Трифилярный подвес (см. рис. ниже) используют для изучения крутильных колебаний. Вводные части этой экспериментальной задачи посвящены сборке крутильного маятника и проведению с ним простейших измерений, потребуется также теоретически получить выражение для периода колебаний. Затем собранная установка будет использоваться для изучения структуры более сложных объектов. В части, посвященной эллипсоиду инерции, будут исследоваться колебания бруска при разных его ориентациях в пространстве. Последние две части эксперимента позволят оценить влияние вязкого трения или магнитного взаимодействия на затухание колебаний.  1. штатив с муфтой и лапкой 2. верхний диск (толще) 3. нижний диск (тоньше и с окружностями, его масса всюду обозначена $m_0$) 4. линейка $50~\text{см}$ 5. нитки 6. ножницы 7. канцелярская клипса 8. секундомер 9. гвоздь для закрепления петелек под нижним диском 10. гайки в зажимах A и B 11. брусок с пластинами 12. зажим для ориентирования вращаемого тела в пространстве 13. шайба (в частях F и G можно считать ее массу известной и равной $m_\text{ш} = 80~\text{г}$) 14. контейнер, вода по требованию (для части F) 15. картонный транспортир 16. бумажные салфетки для поддержания чистоты рабочего места 17. доска с магнитами
Часть A. Сборка крутильного маятника (2 балла) Соберите установку. Три нити должны проходить через отверстия в верхнем (толстом) диске, зажатом в лапке штатива горизонтально. На их нижних концах нужно завязать петельки, которые будут продеваться в отверстия в нижнем (тонком, с нарисованными окружностями) диске. В центр нижнего диска вставьте гвоздик, на который можно будет нацепить петельки для фиксации. После того, как, вытягивая нити вверх по одной, вы сможете добиться горизонтальности нижнего диска, намотайте три нити на винт лапки и зафиксируйте их клипсой.  Пусть верхние и нижние концы нитей трифилярного подвеса закреплены на расстояниях $R$ и $r$ от оси соответственно. При неизменных остальных параметрах установки период крутильных колебаний такого маятника зависит от $R$ и $r$ следующим образом: $T=C \cdot R^\alpha r^\beta$.
При фиксированном $R$ проведите точные измерения периода $T(r)$. Запишите, какие значения $r$ и $z_0$ вы выбираете при сборке установки для этого пункта, и чему равно измеренное вами $R$. Постройте линеаризованный график и определите $\beta$. $\textit{Примечание.}$ Сменить $r$ удобно следующим способом. Петельки на нижних концах диска снимаются с гвоздика, вынимаются из «старых» дырок и пропускаются через «новые», после чего обратно фиксируются на гвоздик. Поскольку длина подвеса при этом меняется, необходимо ослабить клипсу и скорректировать намотку трёх верхних концов нитей.
Часть B. Теория (2 балла) Период $T$ зависит также от других параметров установки. Приступим к теоретическому выводу общей формулы. Пусть $z_0$ — расстояние между плоскостями дисков в положении равновесия. Допустим, вместе с нижним диском вращается некий помещенный на него груз, и $m$ — их суммарная масса, а $I$ — их суммарный момент инерции. Длину $L$ каждой нити при необходимости можно выразить через перечисленные величины. Пусть нижний диск повернулся на малый угол $\varphi$ от положения равновесия и при этом поднялся на $h$ по вертикали.
Чему равна $\alpha$? Объясните свой ответ.
Введите Декартову систему координат и запишите координаты верхнего и нижнего концов одной из нитей. Выразите расстояние $L$ между ними через $R$, $r$, $z_0$, $h$, $\varphi$.
Нити нерастяжимы и при колебаниях всегда натянуты. Используя это, выразите $h$ через $R$, $r$, $z_0$, $\varphi$. Напоминаем, что угол $\varphi$ мал.
Часть E. Гайки* (4 балла) Вам выданы две различные гайки в треугольных зажимах A и B. Общие массы гаек в зажимах равны $m_A$ и $m_B$. Каждая гайка содержит пустую цилиндрическую полость (ось цилиндра совпадает с осью гайки). Считайте, что все грани гайки — плоские (скругления не учитывайте), поверхность внутренней цилиндрической полости — гладкая (резьбу не учитывайте). Ваша цель — определить радиусы $a$ и $b$ цилиндрических полостей в гайках A и B соответственно. Для измерении периода колебаний гайку располагайте на нижнем диске собранного трифилярного подвеса (плоскость треугольных оснований должна быть параллельна плоскости диска). $\textit{Внимание!}$ В этой части, а также в части D, для удобства пользования установкой следует взять $r$ максимально возможным.
С помощью закона сохранения энергии при крутильных колебаниях получите выражение для $T$ через $R$, $r$, $z_0$, $I$, $m$, $g$.
С помощью рычага определите отношения $m_A/m_0$ и $m_B/m_0$ как можно точнее.
Часть С. Вязкое трение (3.3 балла) Подвесьте шайбу к верхнему диску на трёх нитках, как показано на рисунке, и погрузите ее в воду примерно на половину глубины налитой воды. Проследите, чтобы плоскость шайбы была строго горизонтальна. В этой части задачи важно, чтобы колебания имели небольшую амплитуду, т.е. чтобы диск поворачивался не больше чем на $\pi/2$ в каждую сторону. (В противном случае помимо горизонтальных сил вязкого трения потребуется учитывать вертикальные силы по поднятию и перемешиванию воды). Поместите транспортир на стол под контейнер и отцентрируйте систему.
Проведите точные измерения периодов колебаний гаек. Определите $a$ и $b$. Определите $a$ и $b$. Определите $a$ и $b$. Определите $a$ и $b$. Определите $a$ и $b$. Опишите проводимые вами измерения. Приведите их результаты, в т.ч. геометрические параметры гаек, а также предоставьте все используемые вами теоретические выкладки и расчеты. Запишите, какие значения $r$ и $z_0$ вы выбираете при сборке установки для этого пункта.
Запишите, какое значение $z_0$ вы выбираете при сборке установки. Измерьте и запишите $r_1$ и $r_2$ — внешний и внутренний радиусы шайбы соответственно. Рассчитайте теоретически численное значение величины $\cfrac{I}{m}$ для шайбы.
Проведите точные измерения периода крутильных колебаний шайбы в воде. Рассчитайте эффективное ускорение свободного падения $g_\text{эфф}$.
Решите теоретическую задачу. Пусть тонкая шайба с внутренним и внешним радиусами $r_1$ и $r_2$ соответственно колеблется в толще воды, за счет вязкого трения приводя в движение с некоторыми скоростями слои воды на глубинах от $(H-h)$ до $(H+h)$, где $H$ — глубина погружения шайбы, $h$ — условная суммарная толщина движущихся слоёв. Вязкость воды $\eta=8.9\cdot 10^{-4}~\text{Па}\cdot\text{с}$, ускорение свободного падения $g=9.81~\text{м} / \text{с}^2$. Какой момент сил вязкого трения $M$ действует на шайбу в момент, когда она вращается с угловой скоростью $\dot{\varphi}$? Выразите $M$ через $\dot{\varphi}$, $\eta$, $h$, $r_1$, $r_2$. Выразите логарифмический декремент затухания $d$ колебаний с вязким трением через $\eta$, $h$, $r_1$, $r_2$, $m$, $T$. $\textit{Примечание.}$ Логарифмическим декрементом затухания называется логарифм отношения амплитуд последовательных колебаний: $d=\text{ln}\cfrac{\varphi_i}{\varphi_{i+1}}$.
Как вы заметили, колебания довольно быстро затухают. Пусть $\varphi(i)$ - амплитуда $i$-го колебания. Снимите зависимость $\varphi(i)$. Возможно, для этого потребуется несколько раз запускать колебания с одинаковыми начальными условиями. Постройте линеаризованный график и по нему рассчитайте логарифмический декремент затухания $d$.
Часть D. Магнитное трение (1.7 балла) Шайбу на трифилярном подвесе, собранном в предыдущей части, расположите над центром доски с магнитами. Между шайбой и доской должен остаться воздушный зазор толщины $0.5~\text{см}$. Проследите, чтобы плоскость шайбы была строго горизонтальна. В этой части задачи важно, чтобы колебания имели малую амплитуду, т.е. чтобы диск поворачивался не больше чем на $\pi/4$ в каждую сторону. (В противном случае колебания перестанут быть гармоническими за счет сильной неоднородности магнитного поля вдоль вертикальной оси). Поместите транспортир на поверхность доски с магнитами и отцентрируйте систему.
Используя $d$, оцените толщину $h$ движущихся слоёв воды.
Запишите, какое значение $z_0$ вы выбираете при сборке установки. Если вы не делали пункт F1, сделайте его сейчас.
Проведите точные измерения периода крутильных колебаний шайбы над доской с магнитами. Рассчитайте эффективное ускорение свободного падения $g_\text{эфф}$.
Как и в предыдущей части, колебания затухающие. Снимите зависимость $\varphi(i)$. Возможно, для этого потребуется несколько раз запускать колебания с одинаковыми начальными условиями. Постройте линеаризованный график и по нему рассчитайте логарифмический декремент затухания $d$.
Рассчитайте численно коээфициент пропорциональности в соотношении $M_\text{маг. тр.}=k\cdot \omega$ между моментом сил магнитного трения и угловой скоростью.
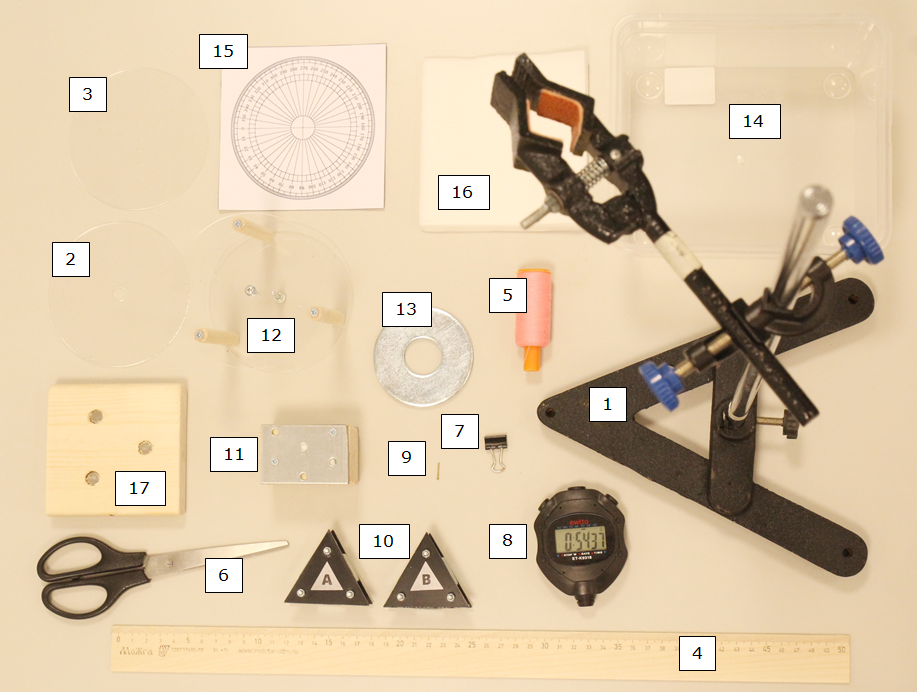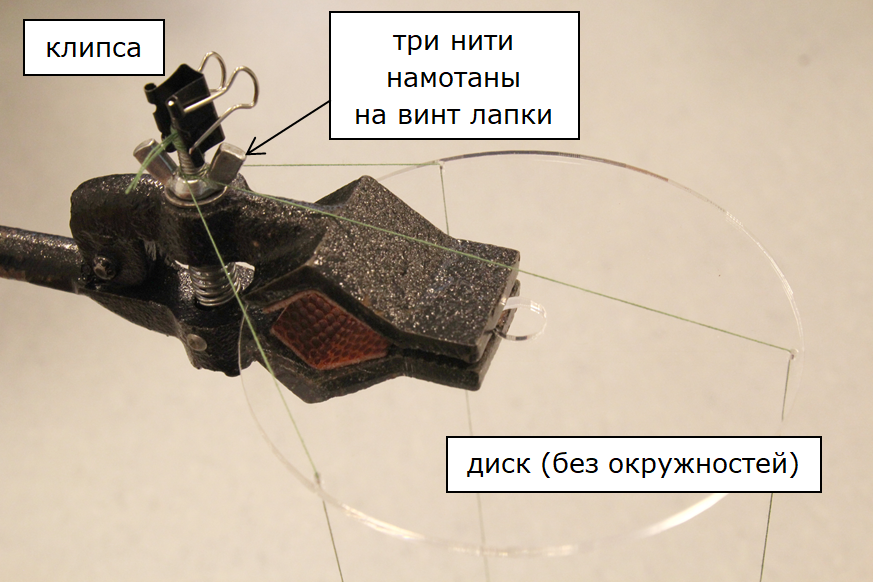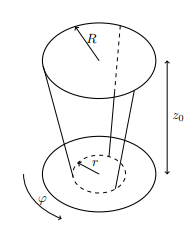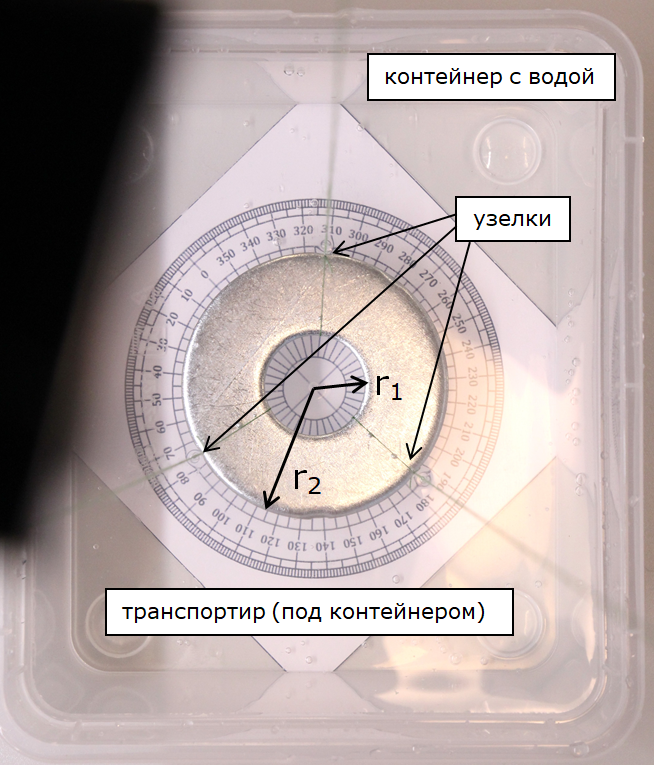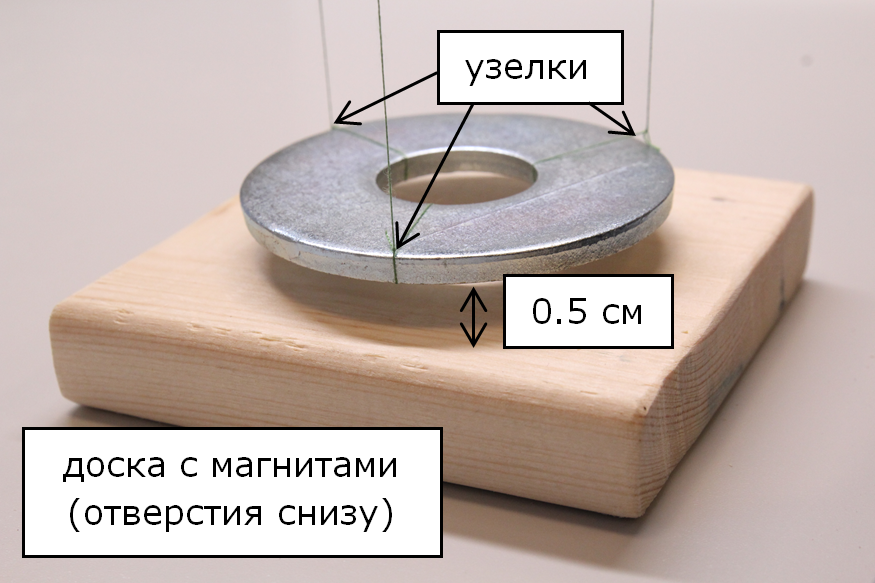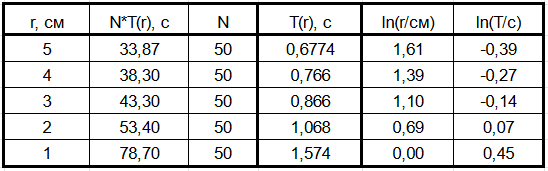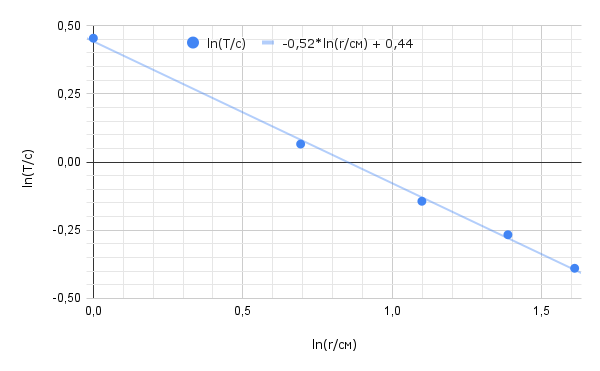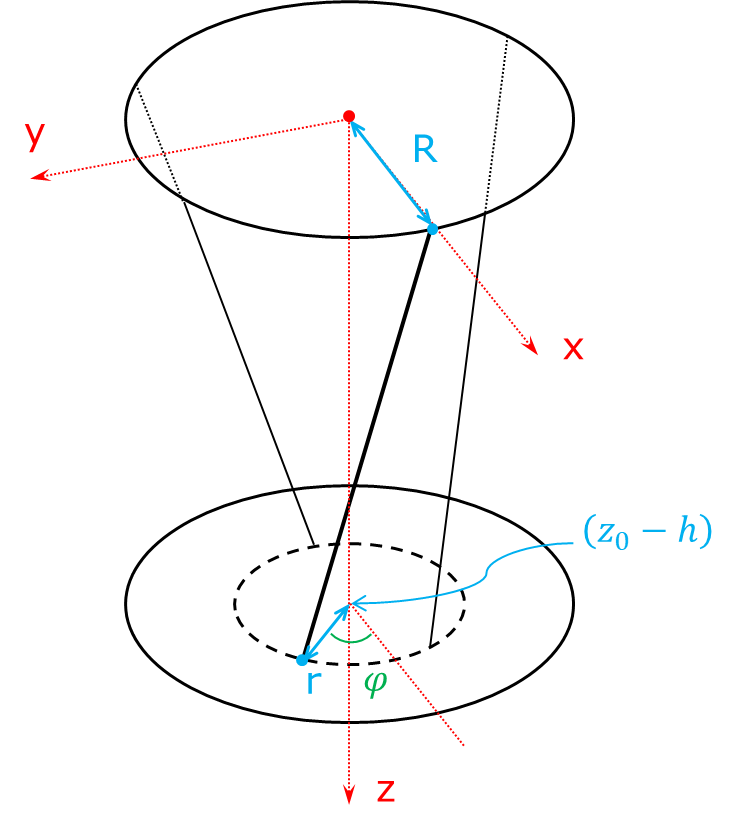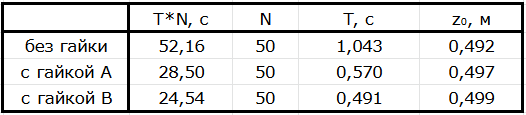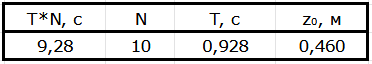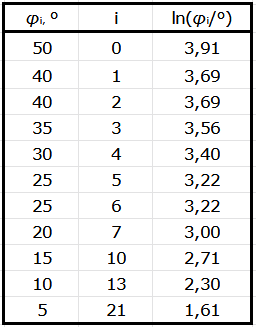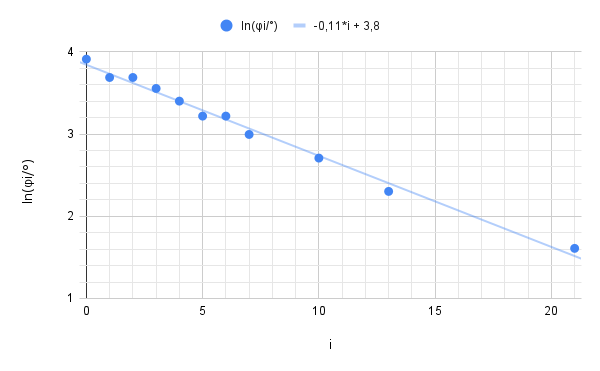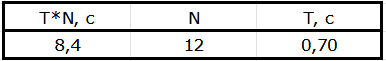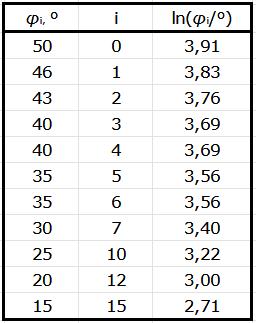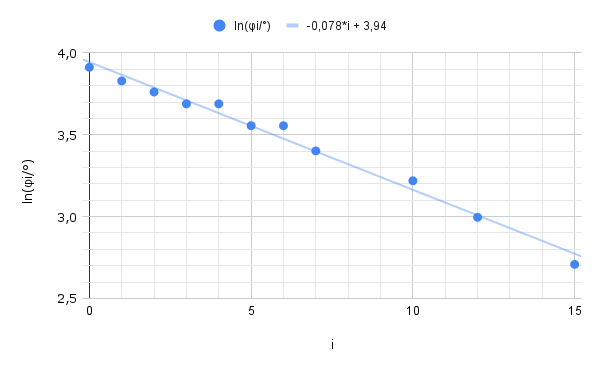
При фиксированном $R$ проведите точные измерения периода $T(r)$. Запишите, какие значения $r$ и $z_0$ вы выбираете при сборке установки для этого пункта, и чему равно измеренное вами $R$. Постройте линеаризованный график и определите $\beta$.
Решение: Соберем установку с $z_0 = 50.0~\text{см}$ и после каждого изменения $r$ будем корректировать длину нитей так, чтобы $z_0$ оставалось прежним. Измерим расстояние от верхнего конца нитей до оси установки: $R = 5.0~\text{см}$. Для каждого из доступных $r$ измерим суммарное время $N$ колебаний. Поскольку зависимость $T(r)$ имеет описанный в условии вид $T=C \cdot R^\alpha r^\beta$, для ее линеаризации построим график $\ln T (\ln r)$. Его угловой коэффициент будет равен $\beta$.   По графику определяем $\beta = -0.52 \approx -0.5$.

Чему равна $\alpha$? Объясните свой ответ.
Решение: Для обоснования этого равенства можно привести любой из следующих аргументов: 1. Геометрия установки определяется величинами $R$ и $r$ равноправно. Например, на высоту подъема нижнего диска при его повороте на фиксированный угол влияют оба этих радиуса, и высота не изменится при "перевороте" установки. Таким образом, $R$ и $r$ должны входить в формулу для $T$ симметрично, и формула не должна меняться при замене $R\leftrightarrow r$. 2. Попробуем "угадать" примерный вид формулы $T (R, r, z_0, I, m, g)$. По аналогии с периодом колебаний математического маятника, а также с учетом найденного $\beta = -0.5$, имеем: $T \propto \sqrt{\cfrac{z_0}{gr}}$. Чтобы размерность массы сократилась, в формулу должно входить отношение $I/m$. Также, по условию, $T \propto R^\alpha$. Причем ясно, что при увеличении момента инерции, а также при уменьшении $R$, период возрастет. Таким образом, имеем: $$T \propto \sqrt{\cfrac{z_0}{gr} \cdot \left( \cfrac{I}{m} \right)^\gamma}\cdot \cfrac{1}{R^{|\alpha|}},$$ где $\gamma>0$. Применим метод размерностей: $$с = \sqrt{\cfrac{\text{с}^2}{\text{м}} \cdot \left(\text{м}^2 \right) ^\gamma}\cdot \cfrac {1}{\text{м}^{|\alpha|}}$$ Получаем условие на степени: $2\gamma = 1+2|\alpha|$. Простейшее решение этого уравнения: $\alpha = -0.5$, $\gamma = 1$. Для подтверждения выбора такой пары корней можно провести, например, аналогию с формулой колебанияй стержня, подвешенного на двух нитях. 3. Явная формула, которая будет получена в пункте B3, подтверждает найденный ранее коэффициент $\beta = -0.5$ и дает $\alpha = -0.5$.
Ответ: $\alpha = \beta = -0.5$.  Для обоснования этого равенства можно привести любой из следующих аргументов: 1. Геометрия установки определяется величинами $R$ и $r$ равноправно. Например, на высоту подъема нижнего диска при его повороте на фиксированный угол влияют оба этих радиуса, и высота не изменится при "перевороте" установки. Таким образом, $R$ и $r$ должны входить в формулу для $T$ симметрично, и формула не должна меняться при замене $R\leftrightarrow r$. 2. Попробуем "угадать" примерный вид формулы $T (R, r, z_0, I, m, g)$. По аналогии с периодом колебаний математического маятника, а также с учетом найденного $\beta = -0.5$, имеем: $T \propto \sqrt{\cfrac{z_0}{gr}}$. Чтобы размерность массы сократилась, в формулу должно входить отношение $I/m$. Также, по условию, $T \propto R^\alpha$. Причем ясно, что при увеличении момента инерции, а также при уменьшении $R$, период возрастет. Таким образом, имеем: $$T \propto \sqrt{\cfrac{z_0}{gr} \cdot \left( \cfrac{I}{m} \right)^\gamma}\cdot \cfrac{1}{R^{|\alpha|}},$$ где $\gamma>0$. Применим метод размерностей: $$с = \sqrt{\cfrac{\text{с}^2}{\text{м}} \cdot \left(\text{м}^2 \right) ^\gamma}\cdot \cfrac {1}{\text{м}^{|\alpha|}}$$ Получаем условие на степени: $2\gamma = 1+2|\alpha|$. Простейшее решение этого уравнения: $\alpha = -0.5$, $\gamma = 1$. Для подтверждения выбора такой пары корней можно провести, например, аналогию с формулой колебанияй стержня, подвешенного на двух нитях. 3. Явная формула, которая будет получена в пункте B3, подтверждает найденный ранее коэффициент $\beta = -0.5$ и дает $\alpha = -0.5$.

Введите Декартову систему координат и запишите координаты верхнего и нижнего концов одной из нитей. Выразите расстояние $L$ между ними через $R$, $r$, $z_0$, $h$, $\varphi$.
Решение: Введем систему координат, например, связанную с верхним радиус-вектором и с осью $z$, направленной вниз (см. рис.). Кординаты верхнего конца выделенной на рисунке нити: $X=R$ $Y=0$ $Z=0$ Нижний конец нити: $x=r\cdot \cos\varphi$ $y=r\cdot \sin\varphi$ $z=z_0-h$ По теореме Пифагора выражаем длину нити:
Ответ: $L = \sqrt{(R-r\cos{\varphi})^2 + (r\sin{\varphi})^2 + (z_0-h)^2}$

Нити нерастяжимы и при колебаниях всегда натянуты. Используя это, выразите $h$ через $R$, $r$, $z_0$, $\varphi$. Напоминаем, что угол $\varphi$ мал.
Решение: В положении равновесия $\varphi = 0$ и $h = 0$, а длина нити $L_0 = \sqrt{(R-r)^2 + z_0^2}$. Нити нерастяжимые и при колебаниях всегда натянуты, значит $L=L_0$: $$(R-r\cos{\varphi})^2 + (r\sin{\varphi})^2 + (z_0-h)^2 = (R-r)^2 + z_0^2$$ $$(R-r\cos{\varphi})^2 + (r\sin{\varphi})^2 - (R-r)^2 = z_0^2 - (z_0-h)^2$$ $$-2Rr\cos{\varphi} + 2Rr = 2z_0h - h^2$$ $$2Rr~(1-\cos{\varphi}) = 2z_0h - h^2$$ При $\varphi \ll 1$ и $h \ll z_0$ можем отбросить все порядки их малости, кроме первых ненулевых: $$2Rr \cdot \cfrac{\varphi^2}{2} = 2z_0h$$ Окончательно:
Ответ: $$h=\cfrac{Rr\varphi^2}{2z_0}$$

С помощью закона сохранения энергии при крутильных колебаниях получите выражение для $T$ через $R$, $r$, $z_0$, $I$, $m$, $g$.
Решение: Запишем закон сохранения энергии, пренебрегая вертикальным движением центра масс: $$\cfrac{I\left(\dot \varphi \right)^2}{2} + mgh = const$$ $$\cfrac{I\left(\dot \varphi \right)^2}{2} + mg\cfrac{Rr}{z_0} \cfrac{\varphi^2}{2} = const$$ Дифференцируем это уравнение по времени: $$\cfrac{I \cdot 2 \dot \varphi \ddot \varphi}{2} + mg\cfrac{Rr}{z_0} \cfrac{2\varphi \dot \varphi}{2} = 0$$ И сокращаем на не равную тождественно нулю функцию $\dot \varphi (t)$: $$I \ddot \varphi + mg\cfrac{Rr}{z_0} \varphi = 0$$ $$\ddot \varphi = - \cfrac{mgRr}{z_0I} \varphi$$ Получилось уравнение гармонических колебаний, по нему легко определить их период: Видно, что полученные в части A результаты $\alpha = \beta = -\cfrac{1}{2}$ согласуются с теорией.
Ответ: $$T=2\pi\sqrt{\cfrac{I}{m}\cdot \cfrac{z_0}{gRr}}$$  Видно, что полученные в части A результаты $\alpha = \beta = -\cfrac{1}{2}$ согласуются с теорией.

С помощью рычага определите отношения $m_A/m_0$ и $m_B/m_0$ как можно точнее.
Решение: Сделаем из линейки симметричный рычаг. К одному из концов линейки подвесим на нитях диск трифилярного подвеса, на другом плече "взвесим" по очереди обе гайки. Уравновешивая рычаг в обоих случаях, получаем соотношения:
Ответ: $m_A/m_0 = 5.86$, $m_B/m_0 = 8.79$.

Проведите точные измерения периодов колебаний гаек.   Определите $a$ и $b$.   Опишите проводимые вами измерения. Приведите их результаты, в т.ч. геометрические параметры гаек, а также предоставьте все используемые вами теоретические выкладки и расчеты. Запишите, какие значения $r$ и $z_0$ вы выбираете при сборке установки для этого пункта.
Решение: Будем использовать $z_0 \approx 49~\text{см}$ и $r = R = 5.0~\text{см}$. Нити немного растягиваются под действием помещенного на трифилярный подвес груза, поэтому точные значения $z_0$ будем проверять для каждого отдельного эксперимента. В таблице приведены результаты измерений периода крутильных колебаний как пустой платформы трифилярного подвеса, так и платформы с каждой из гаек. Как и прежде, измеряется суммарное время $N$ колебаний. Также измерим линейкой расстояние $3.5~\text{см}$ между противоположными сторонами 6-угольной гайки, отсюда сторона 6-угольника равна $s = \cfrac{3.5~\text{см}}{\sqrt 3} = 2.02~\text{см}$.  Выведем теоретические формулы, позволяющие рассчитать $a$ и $b$. Масса гайки выражается через сторону 6-угольника $s$ и радиус отверстия $a$ следующим образом: $$m_A=\rho\cdot \left( \cfrac{3\sqrt{3}}{2}s^2 H - \pi a^2 H\right)$$ Для расчета момента инерции гайки вычислим сначала момент инерции плоского треугольника со стороной $s$ относительно его центра. Для этого разделим треугольник средними линиями на 4 треугольника меньшего размера: масса каждого из них равна $m_\Delta/4$, сторона каждого равна $s/2$. Если момент инерции большого треугольника равен $\alpha \cdot m_\Delta s^2$ (из соображений размерности), где $\alpha$ — некий числовой коэффициент, то момент инерции каждого из меньших треугольников относительно своего центра равен $\alpha \cdot \cfrac{m_\Delta}{4} {\left(\cfrac{s}{2}\right)}^2$. Их суммарный момент инерции, равный, с одной стороны, $\alpha \cdot m_\Delta s^2$, можно, с другой стороны, выразить через моменты инерции меньших треугольников (с учетом добавок Гюйгенса-Штейнера): $$I_\Delta = \alpha m_\Delta s^2 = 3\cdot \left( \alpha \cfrac{m_\Delta}{4} {\left(\cfrac{s}{2}\right)}^2 + \cfrac{m_\Delta}{4} {\left( \cfrac{s}{2\sqrt 3} \right)}^2 \right) + \alpha \cfrac{m_\Delta}{4} {\left(\cfrac{s}{2}\right)}^2.$$ После сокращения на $(m_\Delta s^2)$: $$\alpha = 3\cdot \left( \alpha \cfrac{1}{16} + \cfrac{1}{48} \right) + \alpha \cfrac{1}{16},$$ откуда $\alpha = \cfrac{1}{12}$. Итого, для треугольника относительно его центра: $I_\Delta=\cfrac{1}{12}m_\Delta s^2$. Тогда относительно вершины: $I_\Delta=\cfrac{5}{12}m_\Delta s^2$. Аналогичное выражение для момента инерции треугольной призмы при ее вращении вокруг оси, совпадающей с одним из боковых ребер. Момент инерции гайки, если ее приблизить 6-угольной призмой (состоящей из шести треугольных) с цилиндрическим отверстием, выражается следующим образом: $$I_A = \rho \left( \cfrac{5}{12} s^2 H \cfrac {3\sqrt{3}}{2}s^2 - \cfrac{1}{2} \pi a^2 H a^2 \right).$$ Объединяя в одно уравнение неизвестный радиус отверстия $a$ и измеряемые величины, получаем биквадратное уравнение на $a$: $$a^{4} -2 \kappa a^{2}+\frac{3 \sqrt{3}}{\pi} \cdot s^{2} \left(\kappa-\frac{5}{12} s^{2}\right)=0,$$ где $$\kappa=Rr g \left( \left(\frac{T_A}{2 \pi}\right)^{2} \cdot \frac{\frac{m_{0}}{m_A}+1}{z_{0A}}- \left( \frac{T_{0}}{2 \pi} \right) ^2 \cdot \frac{\frac{m_{0}}{m_A}}{z_{0}}\right).$$ Здесь через $T_0$ обозначен период колебаний подвеса без гайки, $T_A$ — с гайкой, $m_0$ — масса линейки, $z_0$ — длина нитей подвеса, $z_{0A}$ — длина растянувшихся под весом гайки нитей подвеса. Аналогичное уравнение для гайки B можно получить из этого, если заменить $a$ на $b$ и сменить индексы $A \to B$. Рассчеты по приведенным формулам для гайки A дают два ответа: $a_1 = \sqrt{a_1^2} = 1.2~\text{см}$ и $a_2 = \sqrt{a_2^2} = 1.8~\text{см}$. Заметим, что расстояние от центра гайки до середины ее грани (при $s = 2.0~\text{см}$) равно $1.7~\text{см}$, что меньше предполагаемого вторым ответом отверстия, поэтому $a_2$ соответствует не реализуемому на практике случаю и мы вынуждены выбрать ответ $a_1$. $\textit{Примечание.}$ Полученное число хорошо соответствует среднему радиусу $1.15~\text{см}$ нарезанной в гайке метрической резьбы. Для гайки B один из ответов отпадает по той же причине, остается вариант $b_1 = 3.9~\text{мм}$. Фактически при изготовлении гайки B в нее был вкручен отрезок шпильки соответствующего диаметра, так что отверстие в ней отсутствует вовсе. Возможные небольшие отклонения рассчитанного радиуса $b$ от нулевого значения могут проявляться по нескольким причинам: неплотная резьба, разброс длины нарезаемых отрезков шпильки, пренебрежение массой зажимов гайки, неточное измерение ее сторон.
Ответ: По расчетам: $a = 1.2~\text{см}$; $b = 3.9~\text{мм}$. $\textit{Примечание.}$ По прямым измерениям разобранной установки: $a = 1.15~\text{см}$; $b = 0$.

Запишите, какое значение $z_0$ вы выбираете при сборке установки. Измерьте и запишите $r_1$ и $r_2$ — внешний и внутренний радиусы шайбы соответственно. Рассчитайте теоретически численное значение величины $\cfrac{I}{m}$ для шайбы.
Решение: Измеряем величины $z_0 = 46.0~\text{см}, \ r_1 = 1.3~\text{см}, \ r_2 = 3.5~\text{см}$. Момент инерции шайбы (кольца) можно теоретически рассчитать так ($\rho$ - плотность стали, $h$ - толщина шайбы): $$\cfrac{I}{m} = \cfrac{\cfrac{\rho (h\pi r_2^2)r_2^2}{2} - \cfrac{\rho (h\pi r_1^2)r_1^2}{2}}{\rho (h\pi r_2^2) - \rho (h\pi r_1^2)} = \cfrac{r_1^2 + r_2^2}{2} = 6.97\cdot10^{-4}~\text{м}^2.$$
Ответ: $\cfrac{I}{m} = 6.97\cdot10^{-4}~\text{м}^2$.

Проведите точные измерения периода крутильных колебаний шайбы в воде. Рассчитайте эффективное ускорение свободного падения $g_\text{эфф}$.
Решение: Период колебаний выражается прежней формулой: $T=2\pi\sqrt{\cfrac{I}{m}\cdot \cfrac{z_0}{g_\text{эфф}Rr_2}}$. Поэтому $g_\text{эфф} = \cfrac{I}{m} \cdot \cfrac{z_0}{Rr_2} \left(\cfrac{2\pi}{T}\right)^2 = 8.4~\cfrac{\text{м}}{\text{с}^2}$. $\textit{Примечание.}$ Похожий результат получается, если принять $\rho_\text{шайбы} = \rho_\text{стали} = 7800~\cfrac{\text{кг}}{\text{м}^3}$ и учесть силу Архимеда: $g_\text{эфф} = \cfrac{\rho_\text{стали} - \rho_\text{воды}}{\rho_\text{стали}} = 8.6~\cfrac{\text{м}}{\text{с}^2}$.
Ответ: $g_\text{эфф}= 8.4~\cfrac{\text{м}}{\text{с}^2}$.

Решите теоретическую задачу. Пусть тонкая шайба с внутренним и внешним радиусами  $r_1$ и $r_2$ соответственно колеблется в толще воды, за счет вязкого трения приводя в движение с некоторыми скоростями слои воды на глубинах от $(H-h)$ до $(H+h)$, где $H$ — глубина погружения шайбы, $h$ — условная суммарная толщина движущихся слоёв. Вязкость воды $\eta=8.9\cdot 10^{-4}~\text{Па}\cdot\text{с}$, ускорение свободного падения $g=9.81~\text{м} / \text{с}^2$.   Какой момент сил вязкого трения $M$ действует на шайбу в момент, когда она вращается с угловой скоростью $\dot{\varphi}$? Выразите $M$ через $\dot{\varphi}$, $\eta$, $h$, $r_1$, $r_2$.   Выразите логарифмический декремент затухания $d$ колебаний с вязким трением через $\eta$, $h$, $r_1$, $r_2$, $m$, $T$.
Решение: Пусть вода вращается «слоями»: угловая скорость $\omega$ одна общая для всего слоя и линейно убывает с высотой от $\omega(0) = \dot \varphi$ до $\omega(h)=0$ (симметрично сверху и снизу от шайбы). Выделим на верхней поверхности шайбы кольцо радиуса $r$ и ширины $dr$. Момент сил сопротивления, действующих на него, равен $dM = r \cdot \eta \cdot 2\pi rdr \cdot \cfrac{\dot \varphi r}{h}$, а (с учетом нижней поверхности шайбы) полный момент сил $M = 2 \int \limits_{r_1}^{r_2} r \cdot \eta \cdot 2\pi rdr \cdot \cfrac{\dot \varphi r}{h} = \cfrac{4\pi \eta \dot \varphi}{h} \int \limits_{r_1}^{r_2} r^3dr = \dot \varphi \cdot \cfrac{\eta\pi (r_2^4-r_1^4)}{h}$. Известно, что уравнение вида $\ddot \varphi + 2\gamma\dot\varphi + \omega_0^2 \varphi = 0$ имеет решение вида $\varphi(t) = \varphi_0 \cdot e^{-\gamma t} \cdot \cos\left(\sqrt{\omega_0^2 - \beta^2}\cdot t + \psi\right)$. Логарифмический декремент вычисляется в таком случае следующим образом: $d=\text{ln}\cfrac{\varphi_i}{\varphi_{i+1}} = \ln (e^{\gamma T}) = \gamma T$, где $T = \cfrac{2\pi}{\omega} \approx \cfrac{2\pi}{\omega_0}$ - период колебаний. В нашем случае уравнение колебаний с учетом вязкости принимает вид $I\ddot \varphi + \cfrac{\eta\pi (r_2^4-r_1^4)}{h}\dot\varphi + mg\cfrac{Rr}{z_0} \varphi = 0$. Поэтому $d = \gamma T = \cfrac{\eta\pi (r_2^4-r_1^4)}{2Ih} T = \cfrac{\eta\pi (r_2^4-r_1^4)}{2m\cfrac{r_1^2 + r_2^2}{2}h} T = \cfrac{T\eta\pi (r_2^2-r_1^2)}{hm}$.
Ответ: $M=\dot \varphi \cdot \cfrac{\eta\pi (r_2^4-r_1^4)}{h}$.  Известно, что уравнение вида $\ddot \varphi + 2\gamma\dot\varphi + \omega_0^2 \varphi = 0$ имеет решение вида $\varphi(t) = \varphi_0 \cdot e^{-\gamma t} \cdot \cos\left(\sqrt{\omega_0^2 - \beta^2}\cdot t + \psi\right)$. Логарифмический декремент вычисляется в таком случае следующим образом: $d=\text{ln}\cfrac{\varphi_i}{\varphi_{i+1}} = \ln (e^{\gamma T}) = \gamma T$, где $T = \cfrac{2\pi}{\omega} \approx \cfrac{2\pi}{\omega_0}$ - период колебаний. В нашем случае уравнение колебаний с учетом вязкости принимает вид $I\ddot \varphi + \cfrac{\eta\pi (r_2^4-r_1^4)}{h}\dot\varphi + mg\cfrac{Rr}{z_0} \varphi = 0$. Поэтому $d = \gamma T = \cfrac{\eta\pi (r_2^4-r_1^4)}{2Ih} T = \cfrac{\eta\pi (r_2^4-r_1^4)}{2m\cfrac{r_1^2 + r_2^2}{2}h} T = \cfrac{T\eta\pi (r_2^2-r_1^2)}{hm}$.
Ответ: $d=\cfrac{T\eta\pi (r_2^2-r_1^2)}{hm}$.

Как вы заметили, колебания довольно быстро затухают. Пусть $\varphi(i)$ - амплитуда $i$-го колебания. Снимите зависимость $\varphi(i)$. Возможно, для этого потребуется несколько раз запускать колебания с одинаковыми начальными условиями. Постройте линеаризованный график и по нему рассчитайте логарифмический декремент затухания $d$.
Решение: Определение логарифмического декремента $d=\text{ln}\cfrac{\varphi_i}{\varphi_{i+1}}$ преобразуется к выражению $\ln\varphi_i = \ln\varphi_0 - id$. Поэтому график $\ln \varphi_i (i)$ должен быть линейным с коэффициентом $(-d)$. По коэффициенту наклона построенного линеаризованного графика определяем $d = 0.11$.
Ответ: $d = 0.11$.

Используя $d$, оцените толщину $h$ движущихся слоёв воды.
Решение: Ранее получено выражение $d= \cfrac{T\eta\pi (r_2^2-r_1^2)}{hm}$. Воспользуемся измеренными и рассчитанными величинами, а также приведенным в условии значением $m = 80~\text{г}$, чтобы рассчитать $h = \cfrac{T\eta\pi (r_2^2-r_1^2)}{md} = 0.31~\text{мм}$. $\textit{Примечание.}$ Отметим, что в условии была намеренно указана $m = 80~\text{г}$ вместо настоящего значения $120~\text{г}$. Это было сделано для отсечения возможности успешно решить часть C простым взвешиванием гаек на рычаге. Если в расчетах учесть настоящее значение $m$, получится несколько другая оценка: $h = 0.21~{мм}$.
Ответ: $h = 0.31~\text{мм}$.  $\textit{Примечание.}$ Отметим, что в условии была намеренно указана $m = 80~\text{г}$ вместо настоящего значения $120~\text{г}$. Это было сделано для отсечения возможности успешно решить часть C простым взвешиванием гаек на рычаге. Если в расчетах учесть настоящее значение $m$, получится несколько другая оценка: $h = 0.21~{мм}$.

Запишите, какое значение $z_0$ вы выбираете при сборке установки. Если вы не делали пункт F1, сделайте его сейчас.
Ответ: $z_0 = 45.5~\text{см}$

Проведите точные измерения периода крутильных колебаний шайбы над доской с магнитами. Рассчитайте эффективное ускорение свободного падения $g_\text{эфф}$.
Ответ: $g_\text{эфф} = \cfrac{I}{m} \cdot \cfrac{z_0}{Rr_2} \left(\cfrac{2\pi}{T}\right)^2 = 14.6~\cfrac{\text{м}}{\text{с}^2}$

Как и в предыдущей части, колебания затухающие. Снимите зависимость $\varphi(i)$. Возможно, для этого потребуется несколько раз запускать колебания с одинаковыми начальными условиями. Постройте линеаризованный график и по нему рассчитайте логарифмический декремент затухания $d$.
Ответ: $d=0.078$.

Рассчитайте численно коээфициент пропорциональности в соотношении $M_\text{маг. тр.}=k\cdot \omega$ между моментом сил магнитного трения и угловой скоростью.
Решение: Уравнение колебаний на этот раз выглядит так: $I\ddot \varphi + k\dot\varphi + mg\cfrac{Rr}{z_0} \varphi = 0$. Логарифмический декремент соответствует величине $d=\cfrac{k}{2I}T$. Поэтому коэффициент $k$ можно выразить и рассчитать следующим образом: $k = \cfrac{d\cdot 2I}{T} = \cfrac{2d\cfrac{I}{m}m}{T} = 1.24\cdot 10^{-5}\cfrac{\text{кг}\cdot \text{м}^2}{\text{с}}$. $\textit{Примечание.}$ Как и в части F, это значение на самом деле надо скорректировать, если учитывать настоящую $m = 120~\text{г}$: тогда $k = 1.87\cdot 10^{-5}\cfrac{\text{кг}\cdot \text{м}^2}{\text{с}}$.
Ответ: $k=1.24\cdot 10^{-5}\cfrac{\text{кг}\cdot \text{м}^2}{\text{с}}$.
Темы:
E, Механика, Колебания, Сборы XY, X, Физический маятник, 2022, Эллипсоид инерции